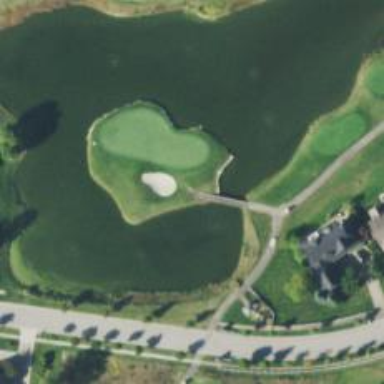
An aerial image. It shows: Path on bridge designed for golf carts.